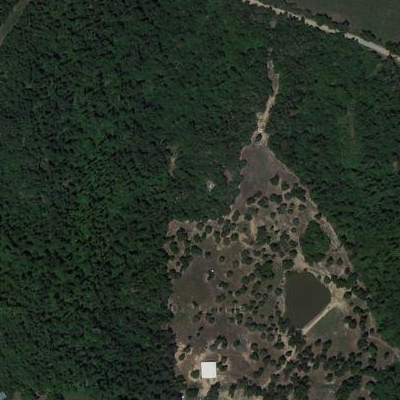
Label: eForest